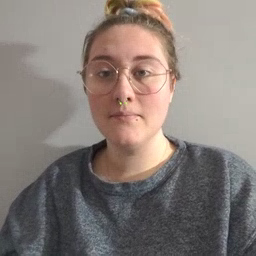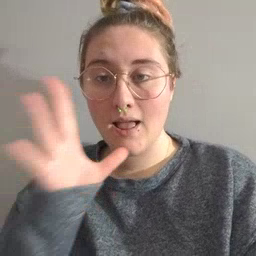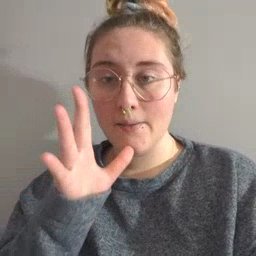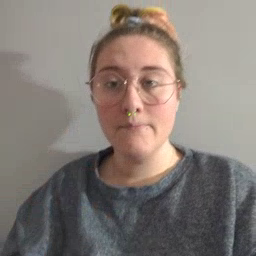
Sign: mom